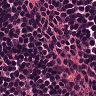
Metastatic tissue present: no